Field crop: maize
Growth stage: 2
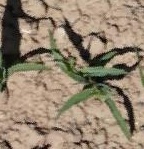
Species: maize